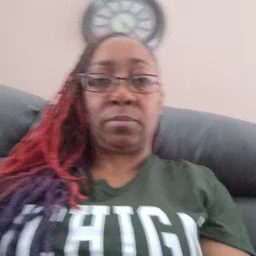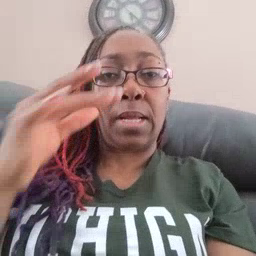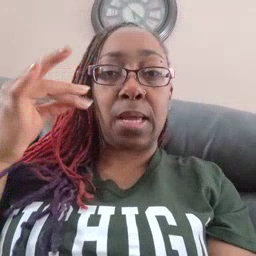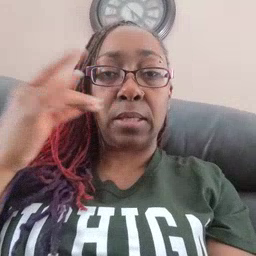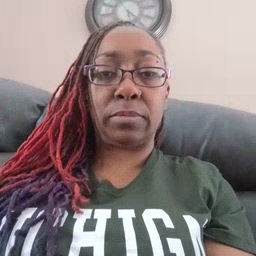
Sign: cat